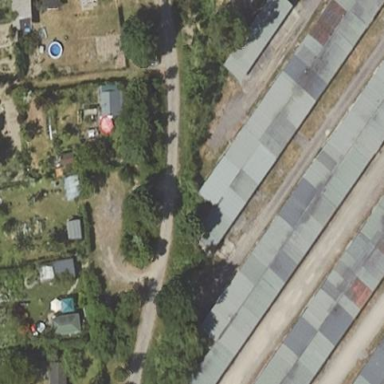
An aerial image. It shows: Group of garages.